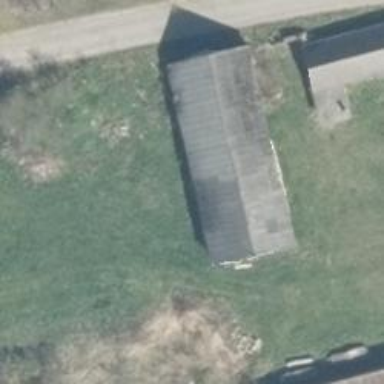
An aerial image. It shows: Gabled building.